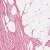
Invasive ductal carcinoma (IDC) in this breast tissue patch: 0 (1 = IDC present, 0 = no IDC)